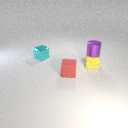
small cyan metal cube to the left of small red rubber cube